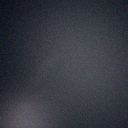
Screen state: off